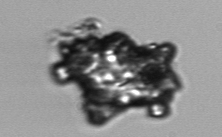
Label: Delphineis